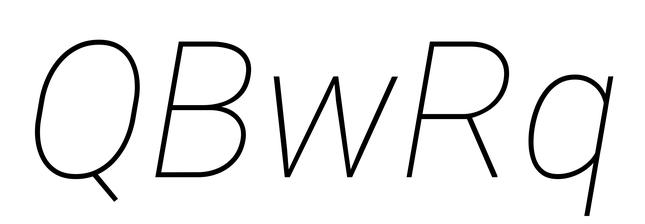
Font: Roboto-Italic_Thin_Italic